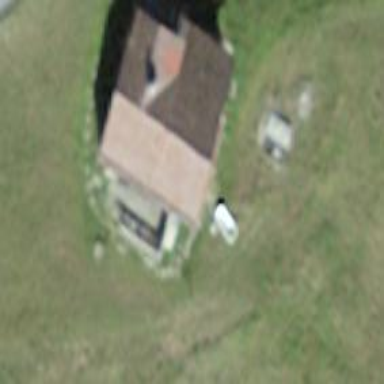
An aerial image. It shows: Cabin is depicted in the image.